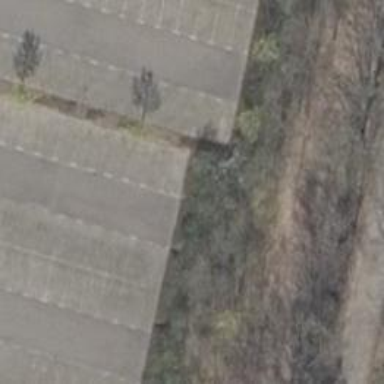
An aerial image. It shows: Paved parking aisle designated as service road.